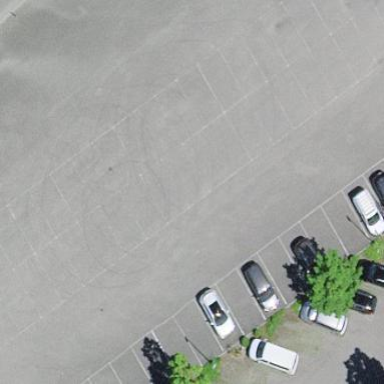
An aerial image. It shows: Parking area with surface.